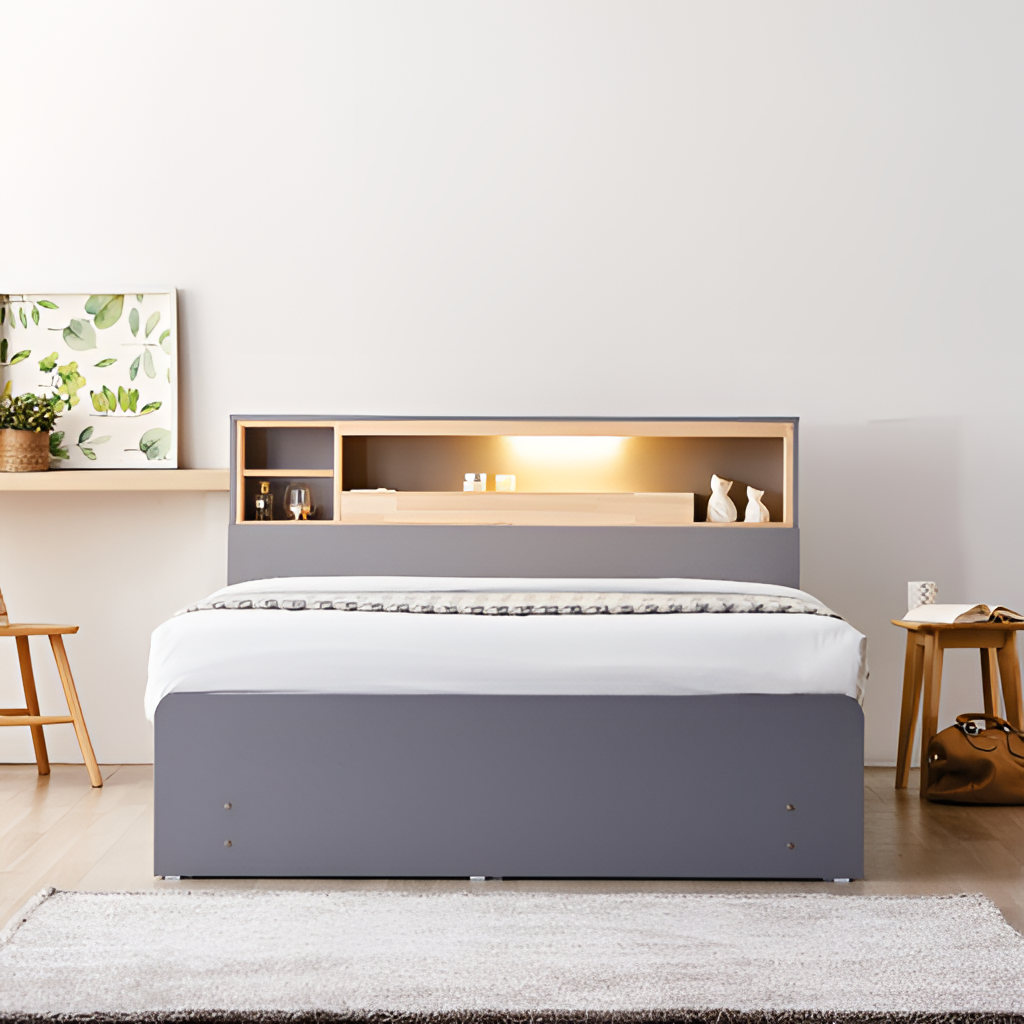
bedroom, wood illuminated headboard bed, white paint wallpaper, with solid pattern, minimalistic, wood flooring, with plank pattern